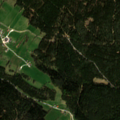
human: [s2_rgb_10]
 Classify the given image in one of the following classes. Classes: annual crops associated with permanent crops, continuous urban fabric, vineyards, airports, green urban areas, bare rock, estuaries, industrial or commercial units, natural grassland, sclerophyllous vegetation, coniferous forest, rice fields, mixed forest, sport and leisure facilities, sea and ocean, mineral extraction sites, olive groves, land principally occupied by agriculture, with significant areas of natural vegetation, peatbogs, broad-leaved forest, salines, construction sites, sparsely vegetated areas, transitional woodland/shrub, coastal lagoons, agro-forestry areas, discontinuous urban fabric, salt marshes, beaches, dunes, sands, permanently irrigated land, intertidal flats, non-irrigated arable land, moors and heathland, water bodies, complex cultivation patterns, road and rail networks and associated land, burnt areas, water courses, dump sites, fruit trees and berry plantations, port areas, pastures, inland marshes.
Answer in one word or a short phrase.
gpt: pastures, coniferous forest